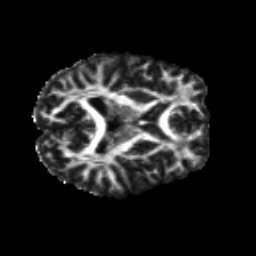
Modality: FA
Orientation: axial
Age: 24
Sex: male
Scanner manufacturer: siemens
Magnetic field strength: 3 T
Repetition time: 8.8 s
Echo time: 0.085 s